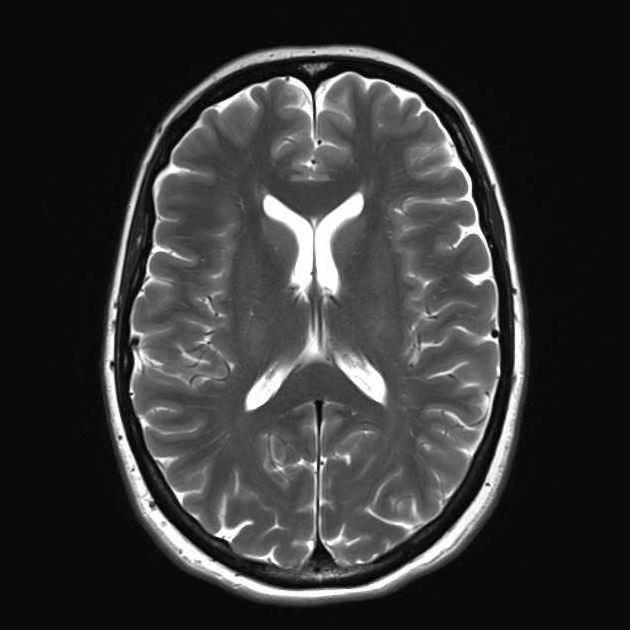
Label: notumor